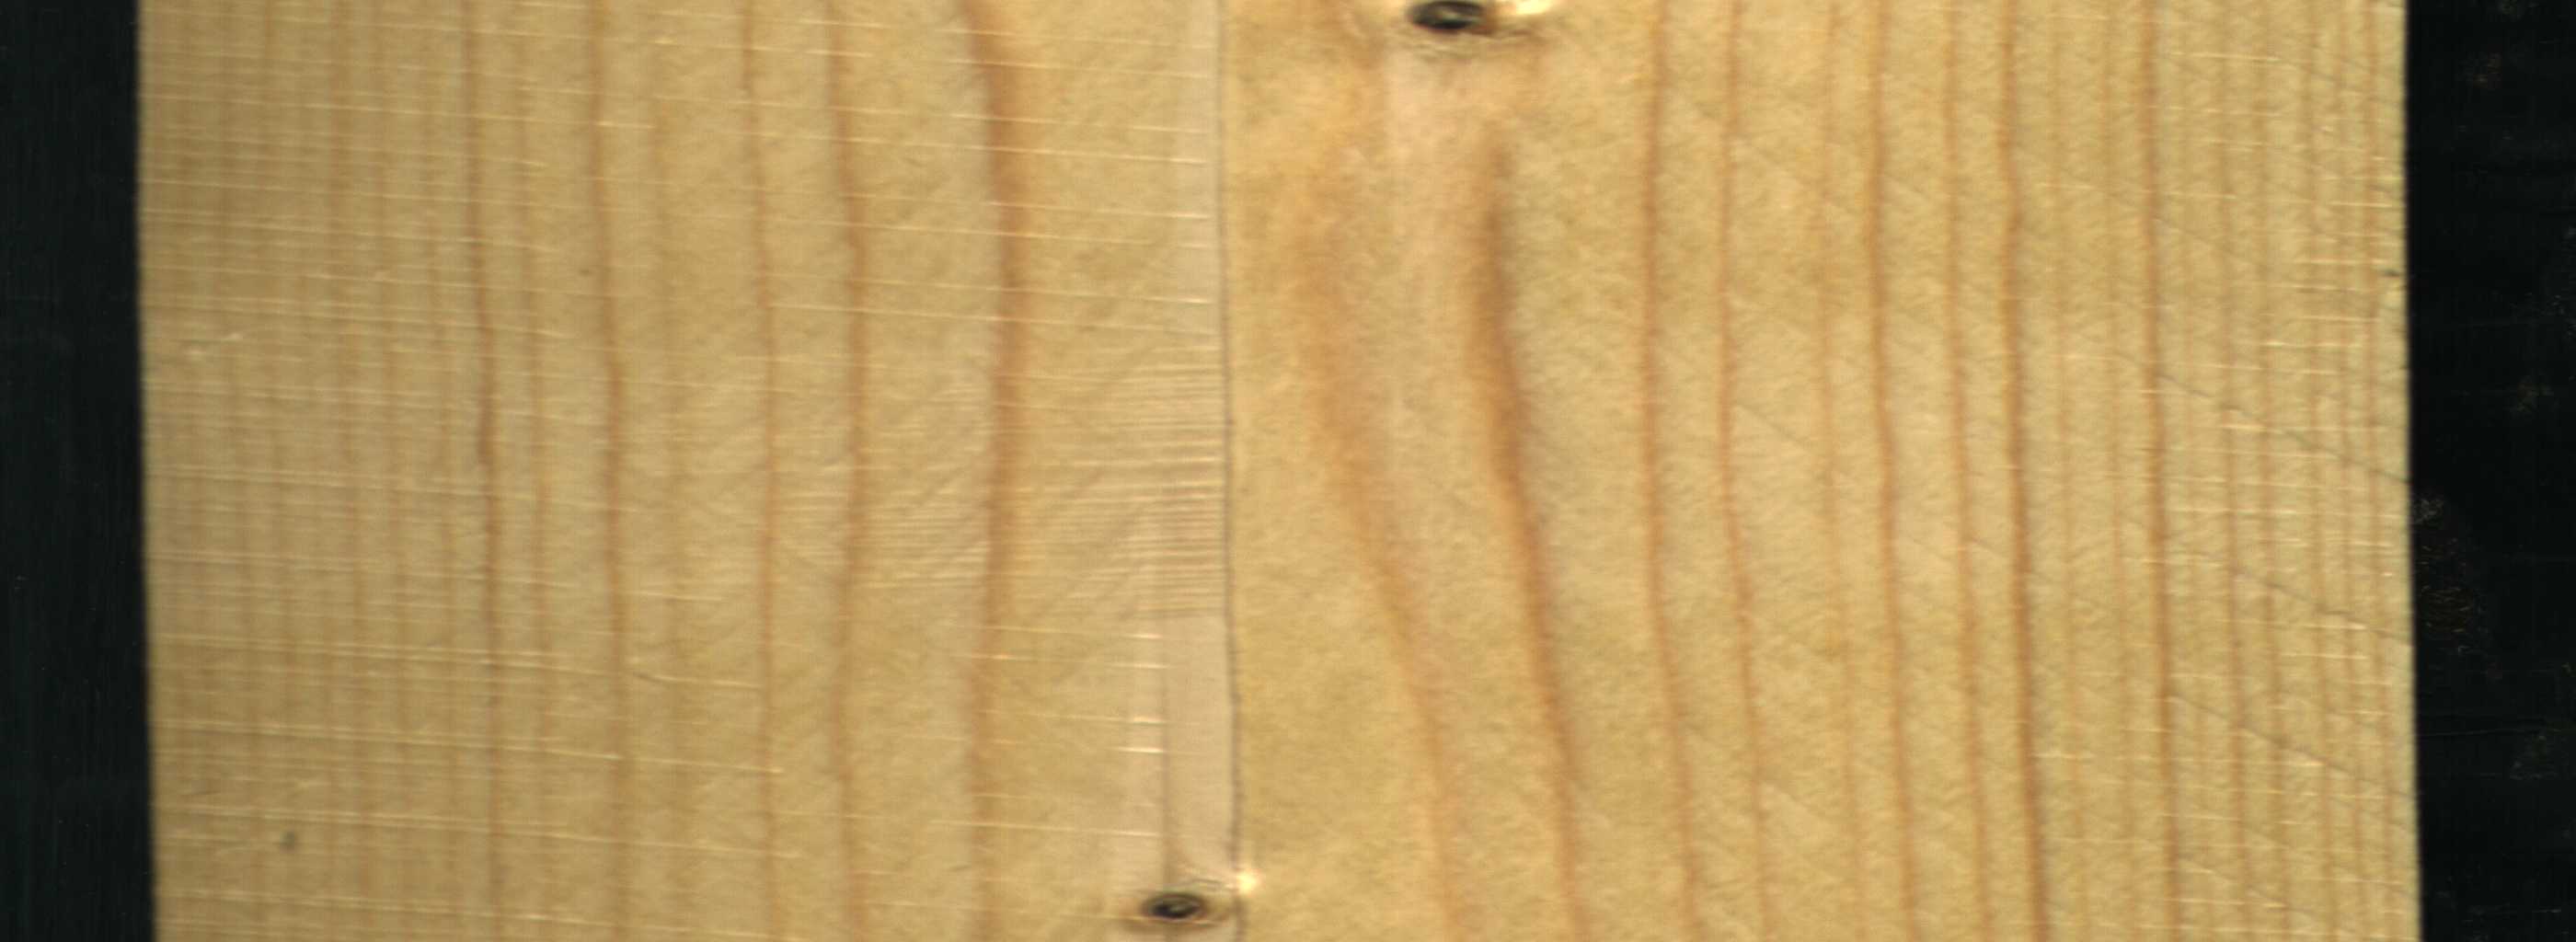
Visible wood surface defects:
Dead_Knot
Dead_Knot